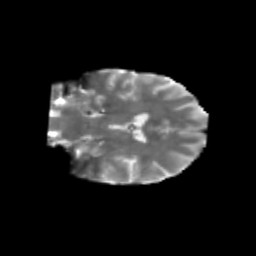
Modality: T2w
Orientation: coronal
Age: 38
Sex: female
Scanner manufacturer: siemens
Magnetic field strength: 3 T
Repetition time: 1.8 s
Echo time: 0.07 s